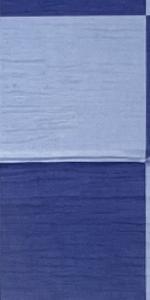
Label: Empty